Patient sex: M
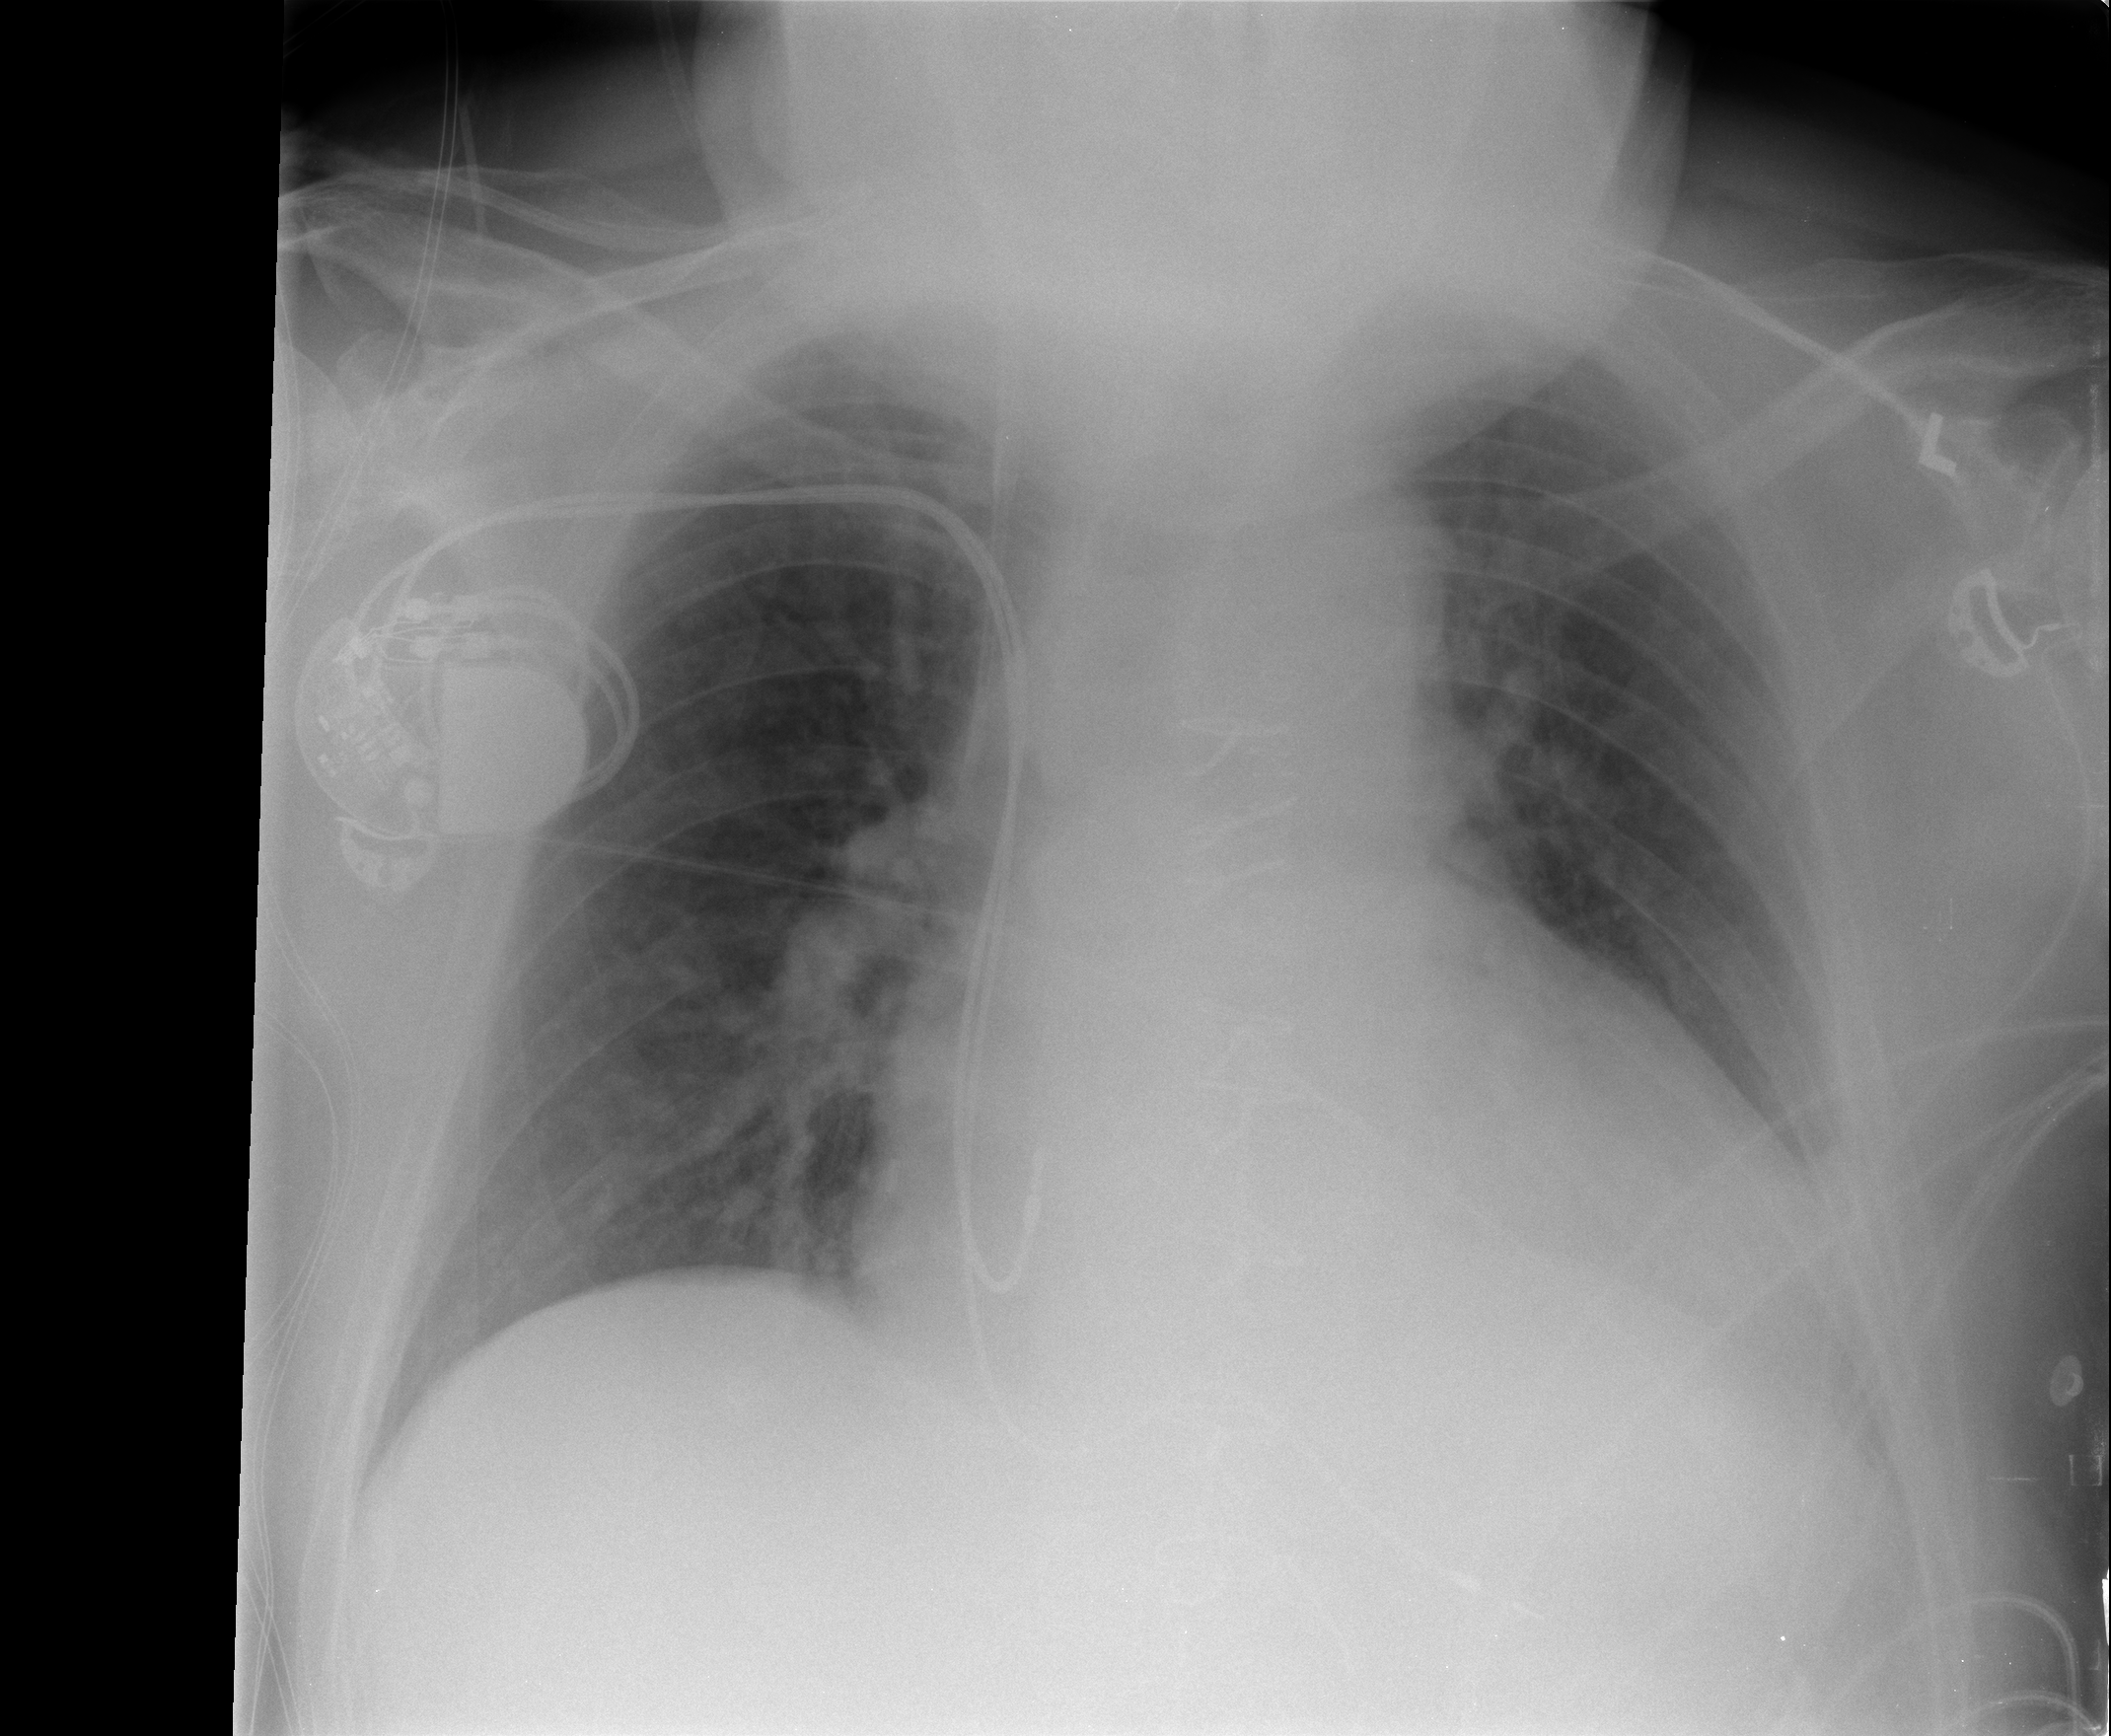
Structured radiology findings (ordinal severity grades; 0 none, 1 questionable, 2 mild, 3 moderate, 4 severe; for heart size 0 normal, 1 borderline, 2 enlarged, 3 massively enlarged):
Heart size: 2
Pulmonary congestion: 2
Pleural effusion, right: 0
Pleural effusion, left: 1
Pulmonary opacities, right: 2
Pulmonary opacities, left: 0
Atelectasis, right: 0
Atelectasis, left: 1